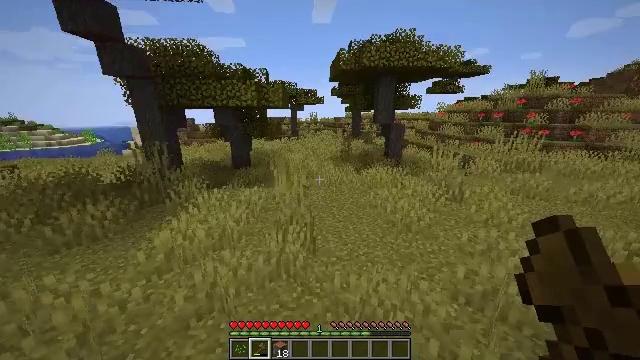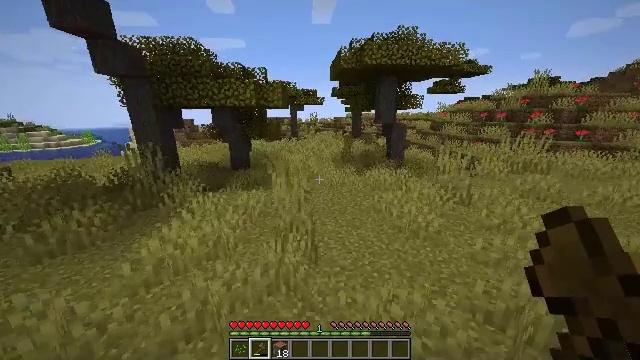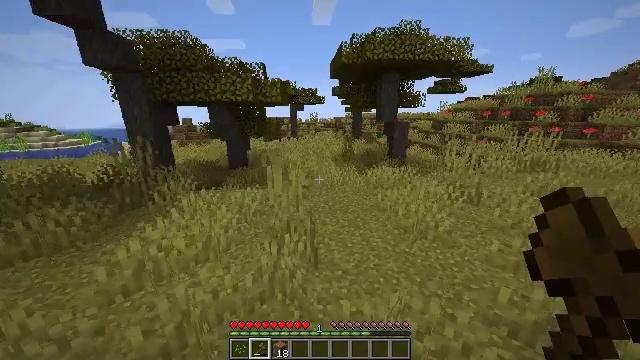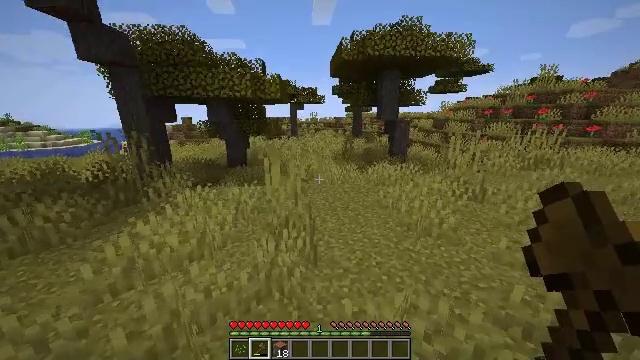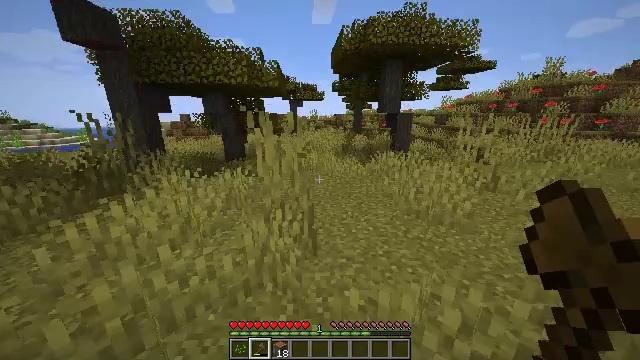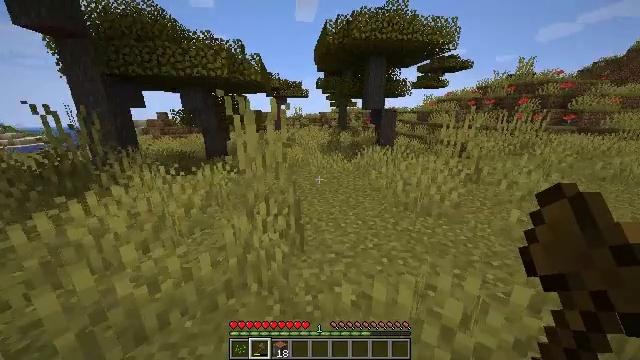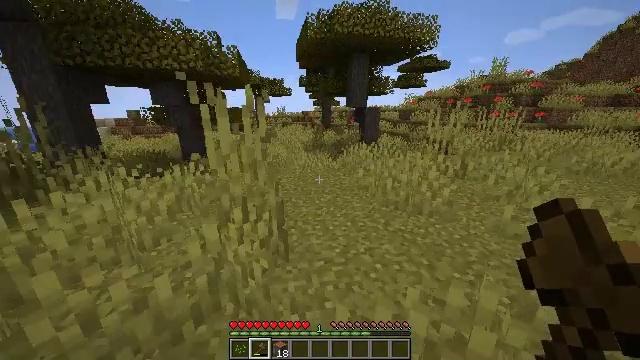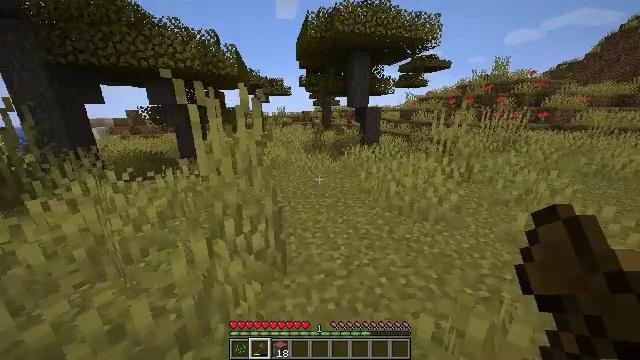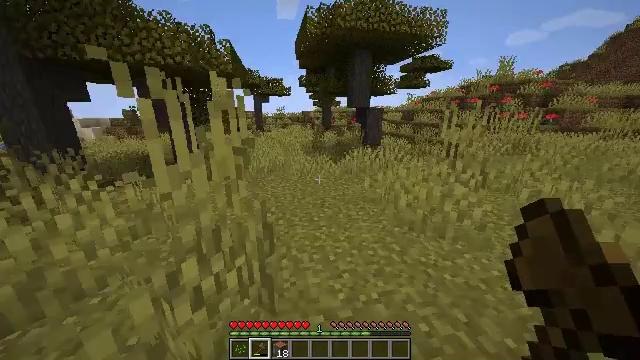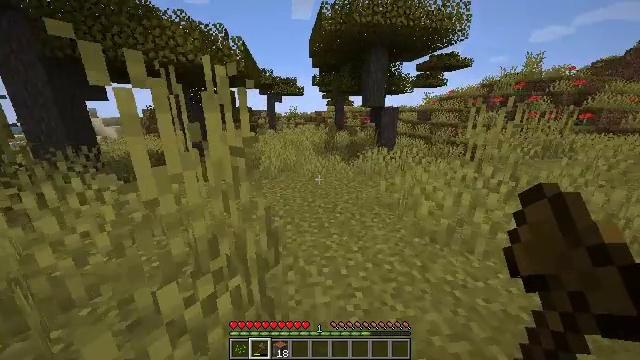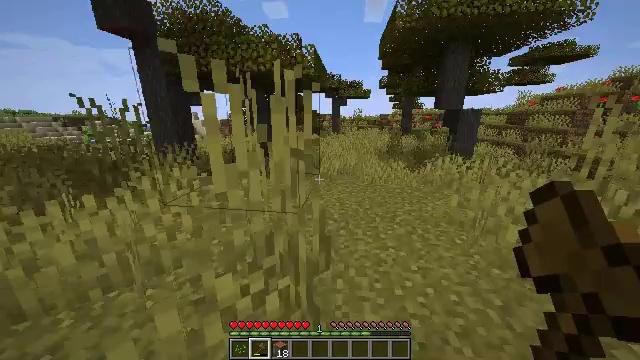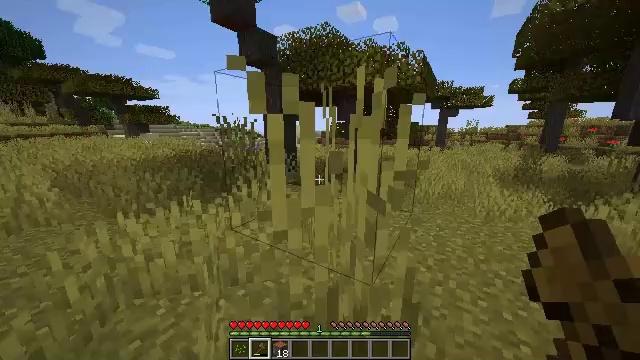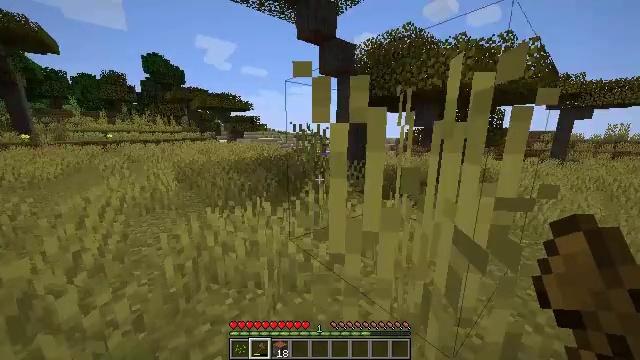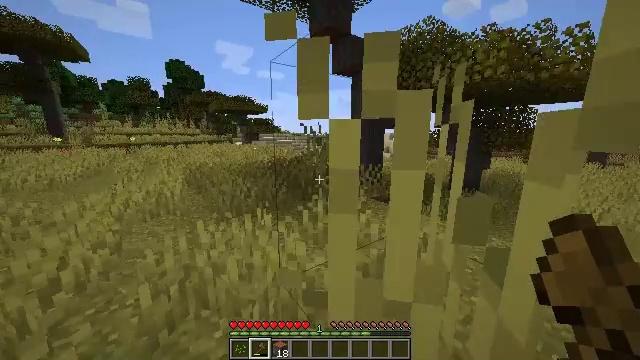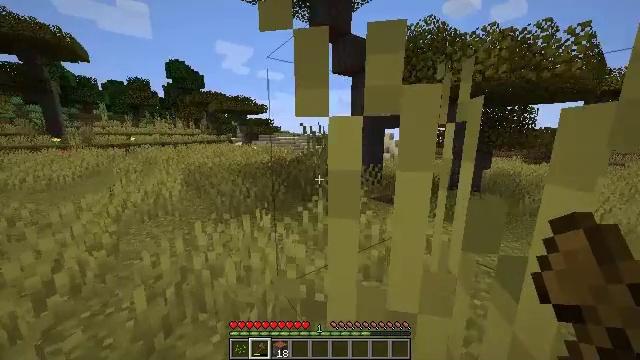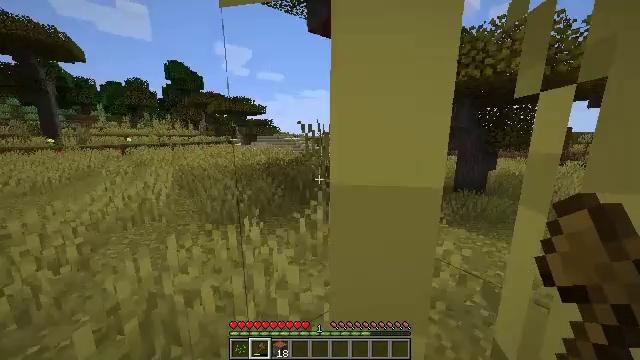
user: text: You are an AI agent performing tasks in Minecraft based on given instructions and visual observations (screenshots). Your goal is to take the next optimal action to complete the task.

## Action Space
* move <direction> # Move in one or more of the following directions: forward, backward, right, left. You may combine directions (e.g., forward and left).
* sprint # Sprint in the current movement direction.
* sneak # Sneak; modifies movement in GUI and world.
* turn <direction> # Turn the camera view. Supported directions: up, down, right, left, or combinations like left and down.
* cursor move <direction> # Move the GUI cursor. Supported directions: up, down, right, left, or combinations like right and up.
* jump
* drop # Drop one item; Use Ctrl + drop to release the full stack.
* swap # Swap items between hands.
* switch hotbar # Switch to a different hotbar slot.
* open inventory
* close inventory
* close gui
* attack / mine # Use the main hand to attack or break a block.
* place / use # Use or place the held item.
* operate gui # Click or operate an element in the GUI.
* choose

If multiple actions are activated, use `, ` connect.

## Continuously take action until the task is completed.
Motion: motion action
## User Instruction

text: Dig up some sand.
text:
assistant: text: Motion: move forward, sprint
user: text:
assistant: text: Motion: move forward, sprint
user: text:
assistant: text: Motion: move forward, sprint
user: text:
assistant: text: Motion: move forward, sprint
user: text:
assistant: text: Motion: move forward, sprint, turn right
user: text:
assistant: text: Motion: move forward, sprint, turn right
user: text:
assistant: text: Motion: move forward, sprint
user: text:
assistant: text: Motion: move forward, sprint
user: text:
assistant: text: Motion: move forward, sprint, turn left
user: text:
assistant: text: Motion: move forward, sprint, turn left
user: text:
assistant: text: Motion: move forward, sprint, turn left and up
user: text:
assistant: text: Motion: move forward, sprint, turn left and up
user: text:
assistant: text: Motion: move forward, sprint, turn left
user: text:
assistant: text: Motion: move forward, sprint
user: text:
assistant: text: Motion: move forward, sprint
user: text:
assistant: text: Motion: move forward, sprint
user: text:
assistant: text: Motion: move forward, sprint, turn right
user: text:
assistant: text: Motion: move forward, sprint, turn right
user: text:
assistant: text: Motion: move forward, sprint, turn right
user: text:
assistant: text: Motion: move forward, sprint
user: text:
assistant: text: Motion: move forward, sprint
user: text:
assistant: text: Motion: move forward, sprint
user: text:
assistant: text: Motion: move forward, sprint
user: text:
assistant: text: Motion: move forward, sprint
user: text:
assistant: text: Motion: move forward, sprint
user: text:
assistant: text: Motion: move forward, sprint
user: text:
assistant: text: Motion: move forward, sprint, turn left
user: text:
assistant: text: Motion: move forward, sprint, turn left
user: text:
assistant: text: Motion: move forward, sprint, turn left
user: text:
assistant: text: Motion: move forward, sprint, turn left